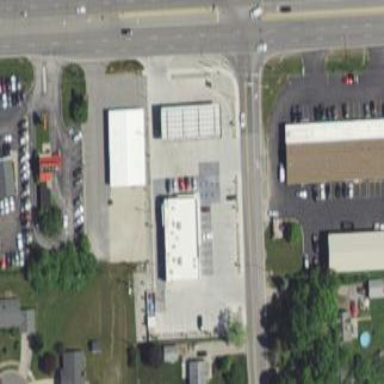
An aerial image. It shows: Commercial fuel station.